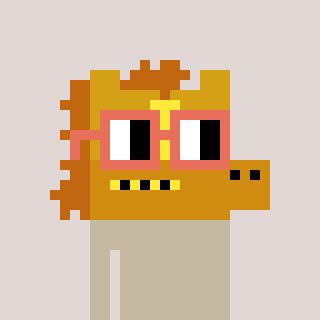
a pixel art character with square orange glasses, a yellow horse-shaped head and a teal-colored body on a warm background